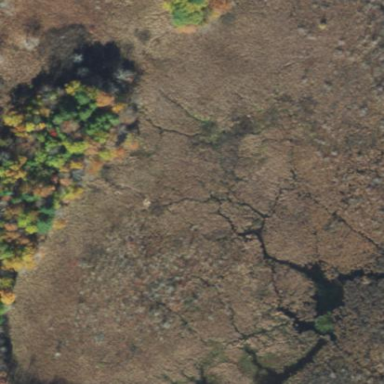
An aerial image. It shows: Marshy wetland area.